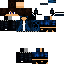
A male human skin with dark skin, wearing brown long hair dressed in a blue hoodie and black pants, featuring a closed mouth.